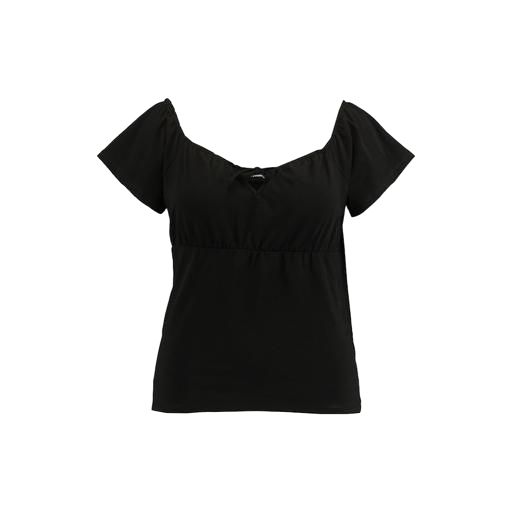
short-sleeve top only macy, black v-neck top only macy, black v-neck t-shirt only macy, white background